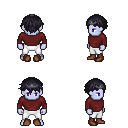
a pixel art fantasy rpg character, male body template, dark elf, purple skin, maroon long-sleeve shirt, white pants, raven short bangs hairstyle, iron tiara, brown shoes, four views (front, back, left, right), 2x2 character sprite sheet, small pixel art, hard edges, no anti-aliasing